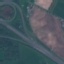
Label: Highway